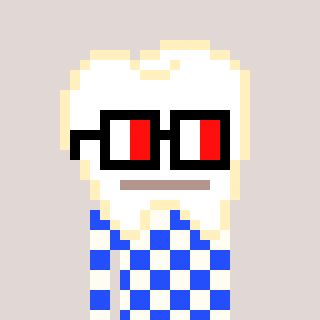
a pixel art character with square glasses with black frames and red eyes, a tooth-shaped head and a grayscale-colored body on a warm background